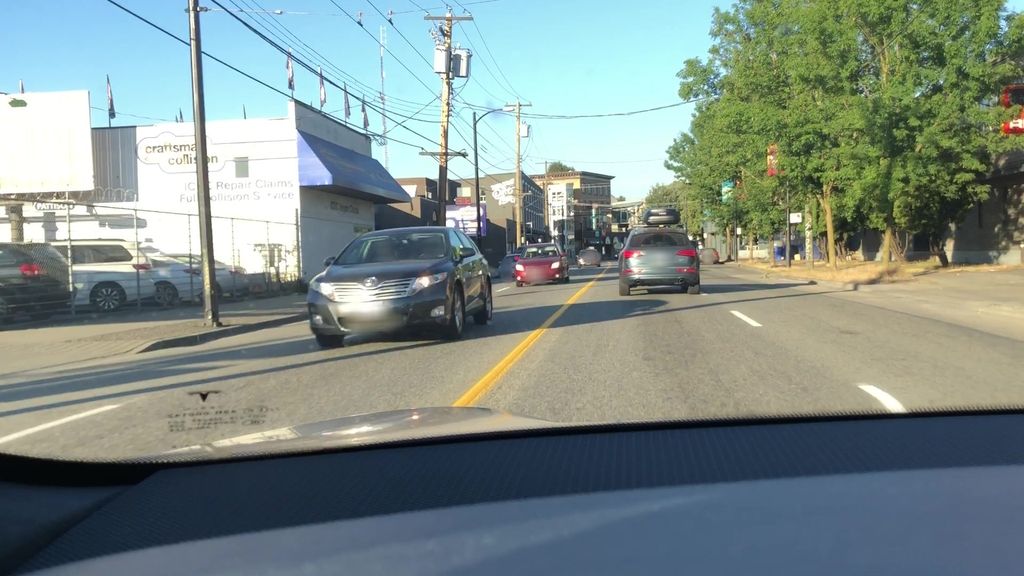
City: vancouver